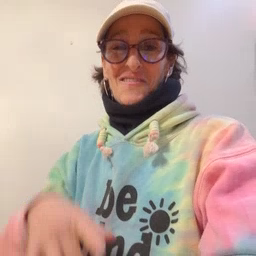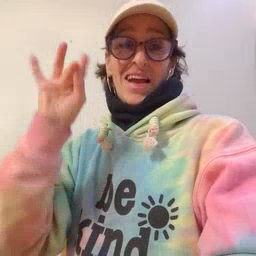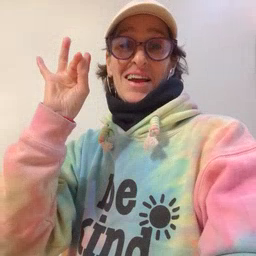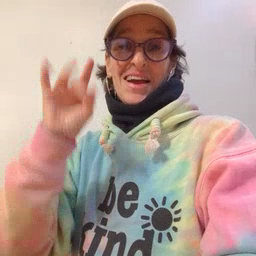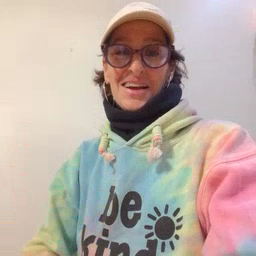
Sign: find